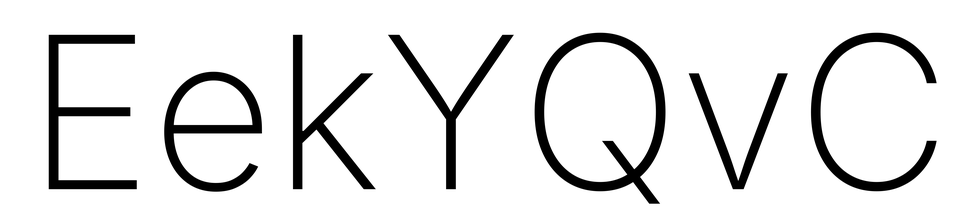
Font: Inter_ExtraLight